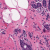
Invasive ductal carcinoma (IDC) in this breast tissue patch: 0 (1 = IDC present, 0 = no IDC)